二年级 · 算术
购物。

笔盒 32 元

铅笔 5 元

书包 40 元

练习本 8 元

(1) 笑笑买了 4 本练习本, 一共花多少元?

（2）明明买了一个笔盒和 2 盒铅笔，一共用多少元?

（3）林林买了 3 本练习本和一个书包, 一共花多少元?

（4）一个书包的价格可以买多少盒铅笔?

（5）请你提出其他用除法解决的问题并解答。
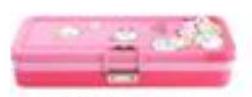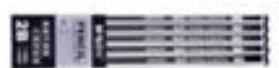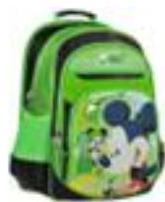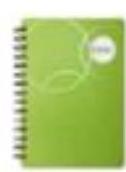
答案: （1） 32 元

(2) 42 元

(3) 64 元

(4) 8 盒

（5）一个笔盒的价格可以买多少本练习本？；4 本（答案不唯一）

【分析】 (1) 用乘法计算, 每个练习本的价钱乘买的数量, 据此解答;

(2) 先用乘法求出 2 盒铅笔的价钱, 再加一个笔盒的价钱, 据此解答;

(3) 先用乘法求出 3 本练习册的价钱, 再加一个书包的价钱, 据此解答;

（4）用除法计算，书包的价钱除以铅笔的价钱，据此解答;

(5) 答案不唯一, 符合要求即可。

【详解】 (1) $4 \times 8=32$ (元)

答: 一共花了 32 元。

(2) $2 \times 5+32$

$=10+32$

$=42 （$ 元）

答: 一共用 42 元。

(3) $3 \times 8+40$

$=24+40$

$=64 （$ 元 $)$

答: 一共花 64 元。

(4) $40 \div 5=8$ (盒)

答: 一个书包的价格可以买 8 盒铅笔。

(5) 一个笔盒的价格可以买多少本练习本?

$32 \div 8=4$ (本)

答：一个笔盒的价格可以买 4 本练习本。（答案不唯一）

【点睛】本题考查乘除法的应用, 注意运算的准确性。